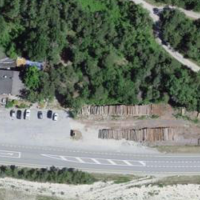
EUNIS habitat code: 44
Species observed at this site:
Oecanthus pellucens
Lophophanes cristatus
Odontites luteus
Aegosoma scabricorne
Tarsostenus univittatus
Cerastium tomentosum